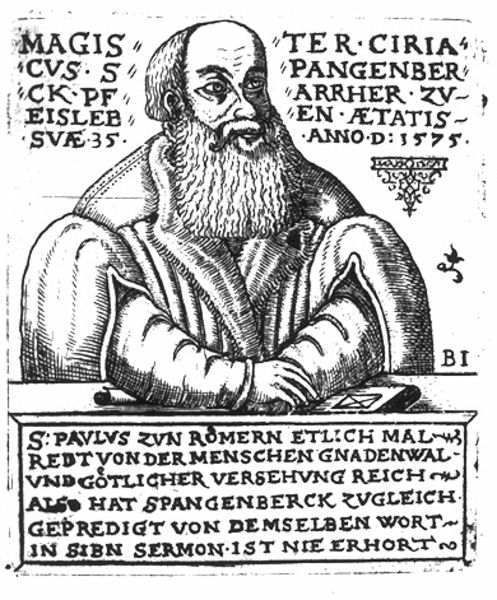
Titel: Bildnis des Cyriacus Spangenberg
Künstler: Balthasar Jenichen
Institution: (Seriendruck)
Schlagwörter: hand, mann, weiß, sitzen, grau, mund, nase, profil, schwarz, stirn, tisch, zeichen, bart, arme, augen, falten, kragen, mensch, pelz, rahmen, vollbart, ärmel, bildnis, hände, portrait, porträt, gewand, haare, mantel, vater, blatt, locken, holzschnitt, schrift, papier, grafik, graphik, farblos, könig, papst, tafel, dick, schnurbart, inschrift, glatze, deutsch, schnauzbart, schnauzer, buch, religion, druck, schwarz-weiß, schraffur, stich, seite, illustration, text, buchstaben, überschrift, halbglatze, halbprofil, mittelalter, pastor, priester, predigt, schriftrolle, her, kupferstich, altdeutsch, latein, lateinisch, schrifttafel, flyer, cranach, ter, anno, paulus, kahlkopf, magister, z, 1575, magis, st. paulus, sermon